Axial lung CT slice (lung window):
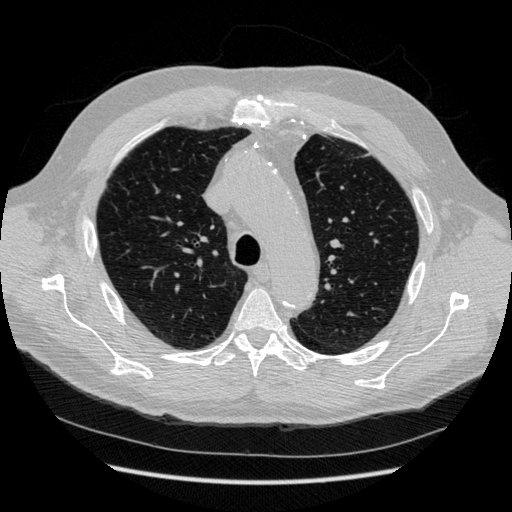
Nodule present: yes
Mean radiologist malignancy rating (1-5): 2